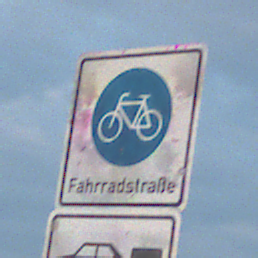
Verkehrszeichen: BeginnFahrradstrasse
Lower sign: MehrspurigeFahrzeugeFrei2
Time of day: SunriseSunset
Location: Outdoor (Nature)
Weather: PartlyCloudy
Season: NotSpecified
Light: Natural